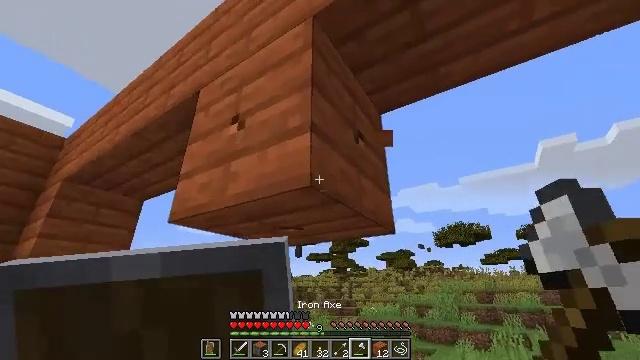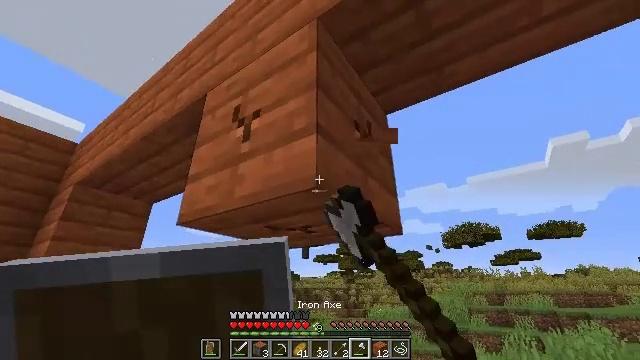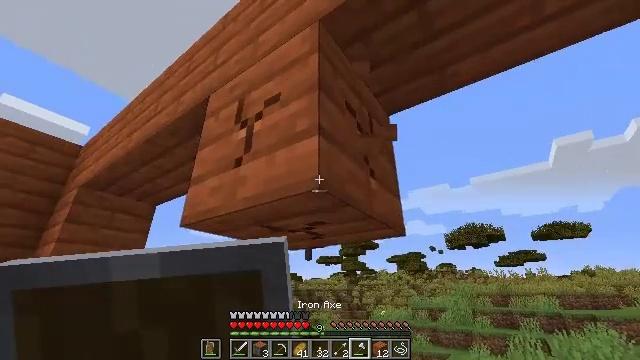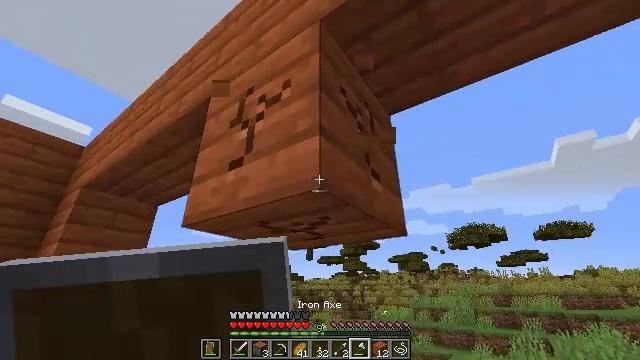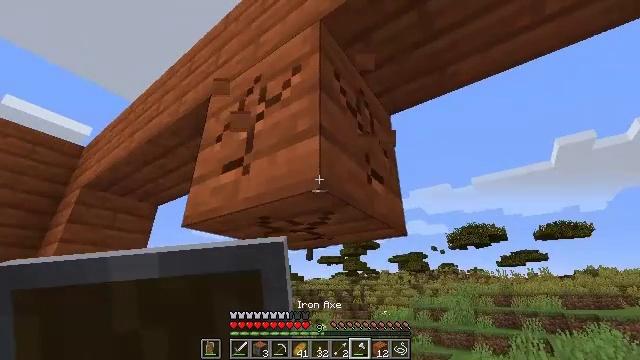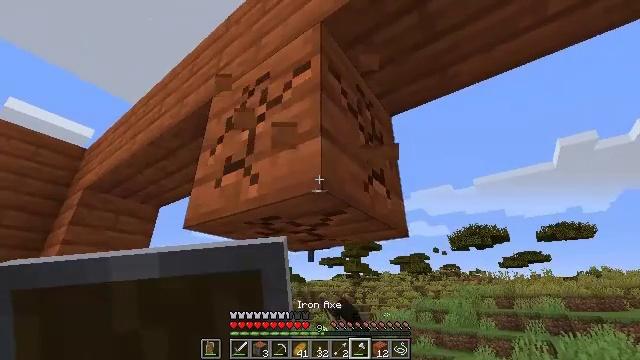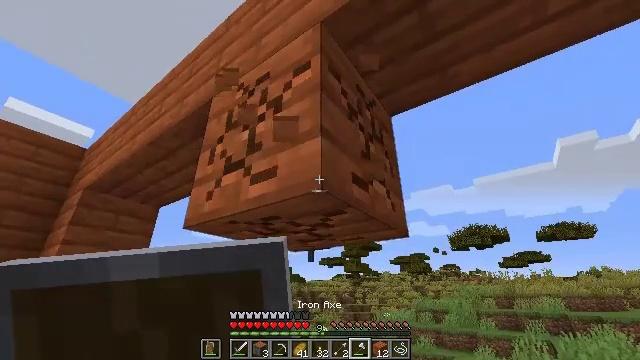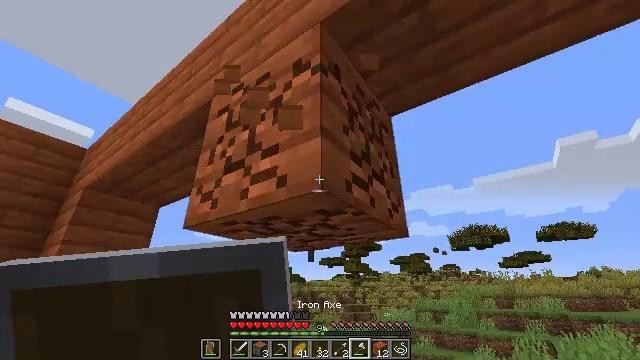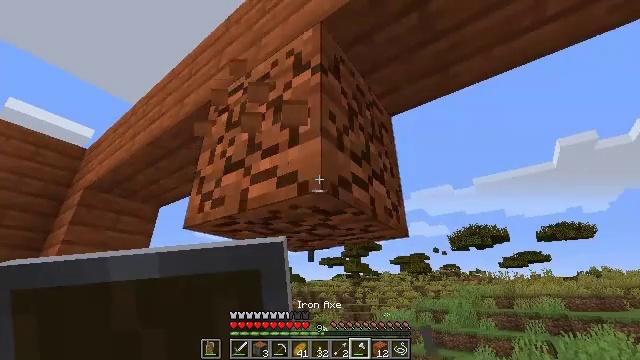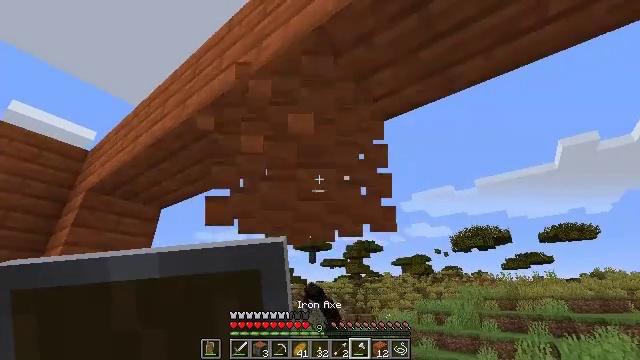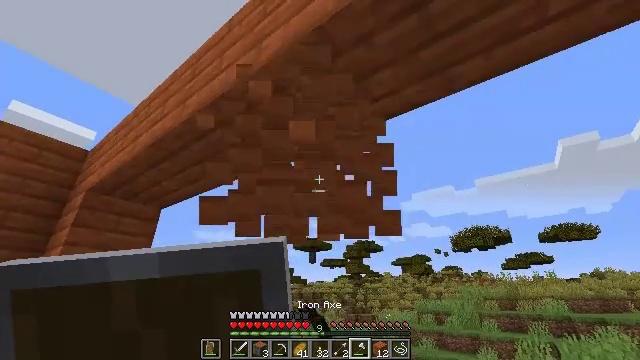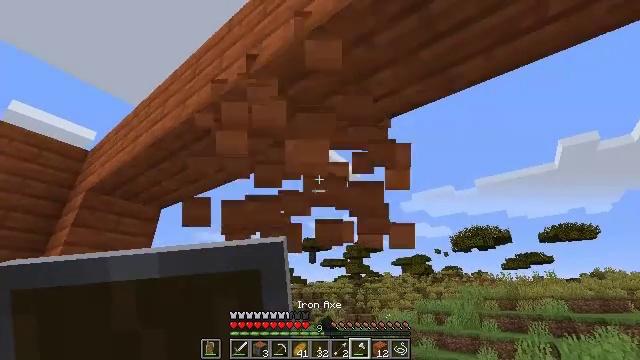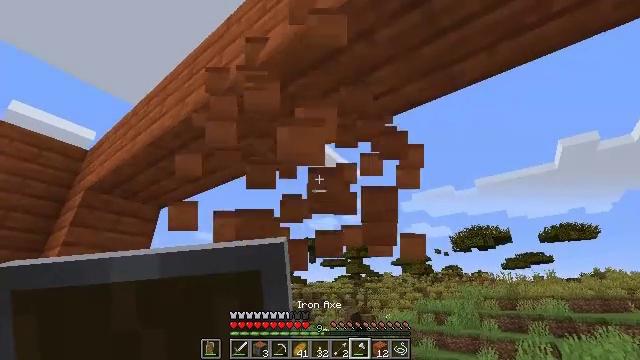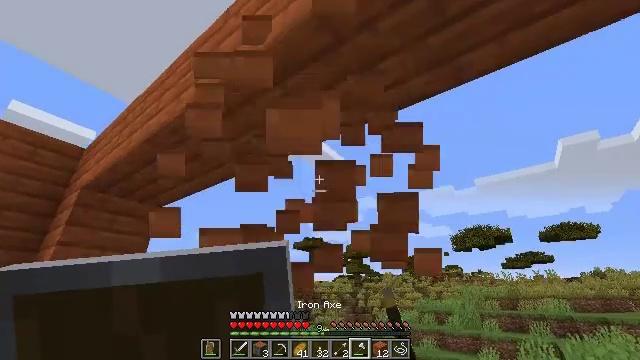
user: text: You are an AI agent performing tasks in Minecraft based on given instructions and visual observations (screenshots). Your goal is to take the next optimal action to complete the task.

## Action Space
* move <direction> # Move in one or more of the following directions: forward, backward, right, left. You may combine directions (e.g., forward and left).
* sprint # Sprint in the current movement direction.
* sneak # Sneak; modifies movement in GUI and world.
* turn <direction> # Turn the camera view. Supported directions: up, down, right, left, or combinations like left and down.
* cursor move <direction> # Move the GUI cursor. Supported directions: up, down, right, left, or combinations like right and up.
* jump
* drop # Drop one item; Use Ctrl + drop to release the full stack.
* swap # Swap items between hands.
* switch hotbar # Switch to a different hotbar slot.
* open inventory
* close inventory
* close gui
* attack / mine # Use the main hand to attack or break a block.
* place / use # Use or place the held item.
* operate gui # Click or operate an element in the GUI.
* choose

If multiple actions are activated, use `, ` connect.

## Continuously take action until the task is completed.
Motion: motion action
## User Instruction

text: Break the existing acacia planks.
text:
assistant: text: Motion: turn left, attack / mine
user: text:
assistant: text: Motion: attack / mine
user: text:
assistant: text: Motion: attack / mine
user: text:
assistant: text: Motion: attack / mine
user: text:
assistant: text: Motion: attack / mine
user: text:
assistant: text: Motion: attack / mine
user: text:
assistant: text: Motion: attack / mine
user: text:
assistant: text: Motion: attack / mine
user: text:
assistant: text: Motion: attack / mine
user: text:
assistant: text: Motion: attack / mine
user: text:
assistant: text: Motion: attack / mine
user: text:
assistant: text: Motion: move forward, attack / mine
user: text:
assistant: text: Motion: move forward, attack / mine
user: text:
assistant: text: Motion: attack / mine